Current action and preconditions to check: trajectory_clear

Your task: For each precondition in the list above, predict whether it will hold at this action.

Consider the current scene as observed from the mobile robot's camera, and analyze the predicted future states of all dynamic agents (e.g., people, animals, vehicles, or any moving entities) within the NEXT SECOND.

IMPORTANT: Only answer "very likely" if you are absolutely certain—based on strong, clear evidence—that a dynamic agent will violate the precondition in the predicted future state. Do NOT answer "very likely" for unlikely, ambiguous, or low-probability risks.

Ask yourself for each precondition: Is there a high probability, with clear and convincing evidence, that the predicted future states of any dynamic agent will interfere with the predicted future state of the currently executing action within the NEXT SECOND, causing that precondition to fail?

Assess the risk level based on these predictions. Use "likely" or "very likely" if motions create a clear risk of interference.

Use "neutral" or "improbable" if agents are nearby but their predicted paths are clearly diverging or non-conflicting.

Failure Risk Categories: "very improbable", "improbable", "neutral", "likely", "very likely"

Answer Format: Output ONLY the probability_of_failure value from these categories: "very improbable", "improbable", "neutral", "likely", "very likely"

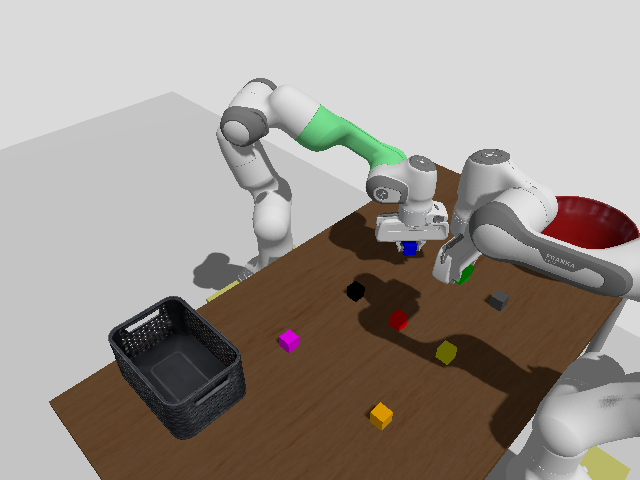

Answer: very improbable